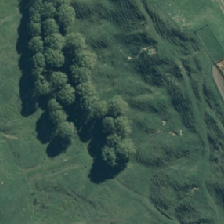
Land cover: deciduous_hardwood